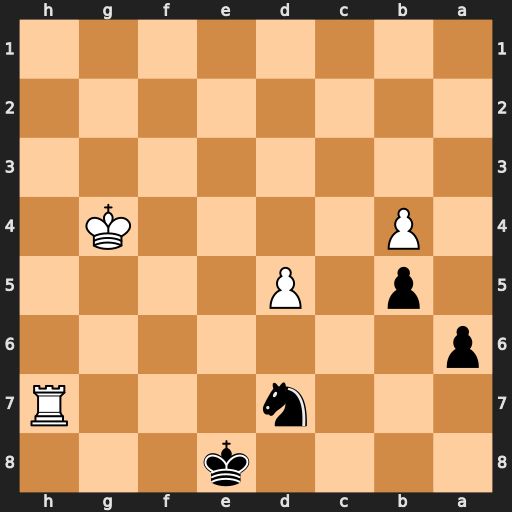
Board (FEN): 4k3/3n3R/p7/1p1P4/1P4K1/8/8/8
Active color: b
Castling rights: -
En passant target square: -
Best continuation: Nf6+ Kf5 Nxh7